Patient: sex M, age 73
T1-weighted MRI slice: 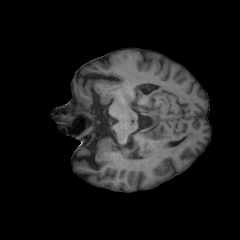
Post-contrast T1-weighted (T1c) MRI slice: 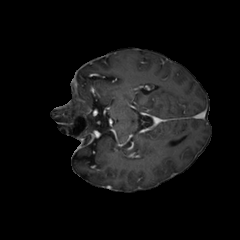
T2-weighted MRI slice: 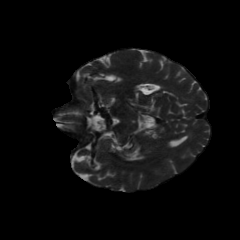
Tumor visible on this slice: no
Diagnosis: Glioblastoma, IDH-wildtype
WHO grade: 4